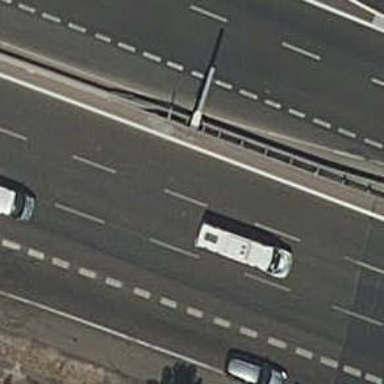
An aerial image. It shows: Asphalt motorway.